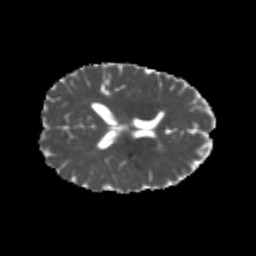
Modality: MD
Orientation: axial
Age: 22
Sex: female
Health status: healthy
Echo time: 0.074 s